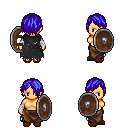
a pixel art fantasy rpg character, female body template, human, tanned skin, black tattered cape, robe skirt, blue bangs hairstyle, white cloth bandages, brown slippers, shield, four views (front, back, left, right), 2x2 character sprite sheet, small pixel art, hard edges, no anti-aliasing